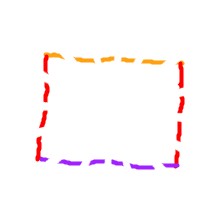
Shape: rectangle